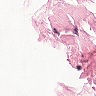
Metastatic tissue present: no